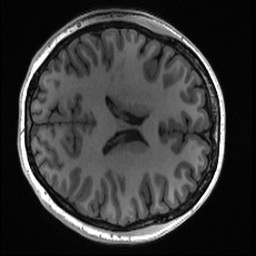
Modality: T1w
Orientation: axial
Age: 18
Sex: female